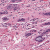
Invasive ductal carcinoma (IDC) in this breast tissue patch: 0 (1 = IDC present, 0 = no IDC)